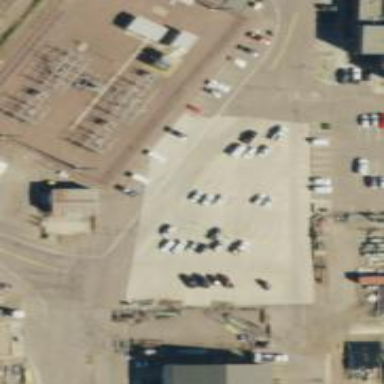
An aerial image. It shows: Power substation.